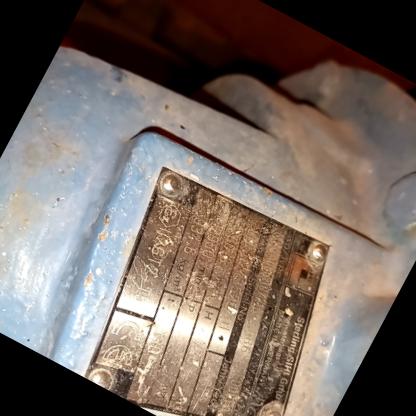
Klasa: tabliczka-znamionowa